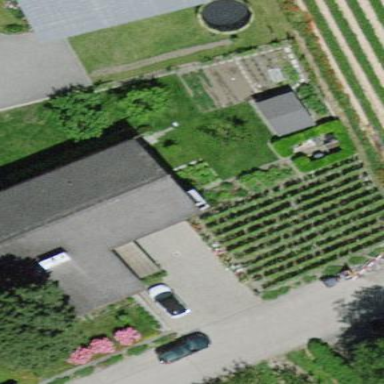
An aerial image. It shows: Vineyard with grape crops.